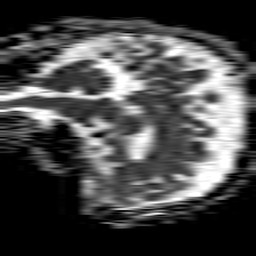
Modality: ADC
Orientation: sagittal
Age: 63
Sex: female
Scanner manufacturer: philips
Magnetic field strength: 1.5 T
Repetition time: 4.6 s
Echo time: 0.08631 s